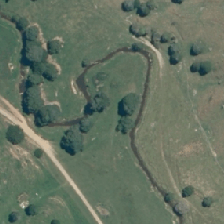
Land cover: indigenous_forest